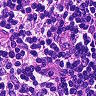
Metastatic tissue present: no